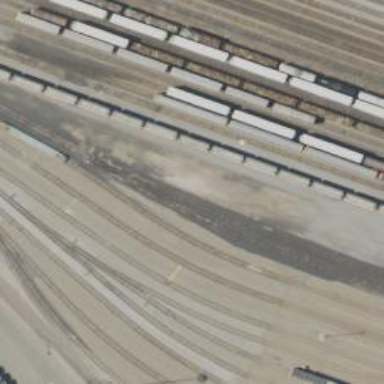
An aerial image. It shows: Railway yard in service.